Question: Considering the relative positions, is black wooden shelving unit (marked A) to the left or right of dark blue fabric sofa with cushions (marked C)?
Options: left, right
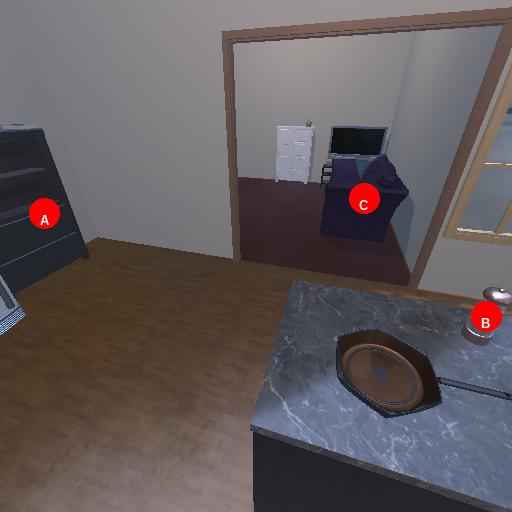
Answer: left